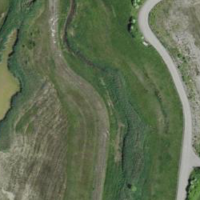
EUNIS habitat code: 55
Species observed at this site:
Tettigonia viridissima
Coracias garrulus
Ruspolia nitidula